Question: I need to hide or show label of the listView's row if the first character of the title matched the first time in the list. I attach picture that can help to understand clearly.

I tried to do like this when I create an ArrayList of my contacts :
'''
public ArrayList<ContactItem> getDisplayContacts(Context context)
{
ArrayList<ContactItem> contactsList = null;
DatabaseHandler db = new DatabaseHandler(context.getApplicationContext());
try {
Dao<ContactItem,Integer> daoSubject = db.getContactDao();
contactsList = (ArrayList<ContactItem>) daoSubject.queryForAll();
}
catch(Exception e)
{e.printStackTrace();}
Collections.sort(contactsList, new Comparator<ContactItem>() {
@Override
public int compare(ContactItem lhs, ContactItem rhs) {
return lhs.getName().compareTo(rhs.getName());
}
});
for (int i =0; i< contactsList.size()-1;i++)
{
if (!contactsList.get(i).getName().substring(0,1).equalsIgnoreCase(contactsList.get(i+1).getName().substring(0,1)))
contactsList.get(i).setContactLabel(true);
else
contactsList.get(i).setContactLabel(false);
}
return contactsList;
}
'''
but didn't get proper result. I also tried to put all the views in the custom ArrayAdapter and change after listView was created, but it also didn't help. To check title and show/hide label in the getView also didn't help. Will be very grateful for any help.
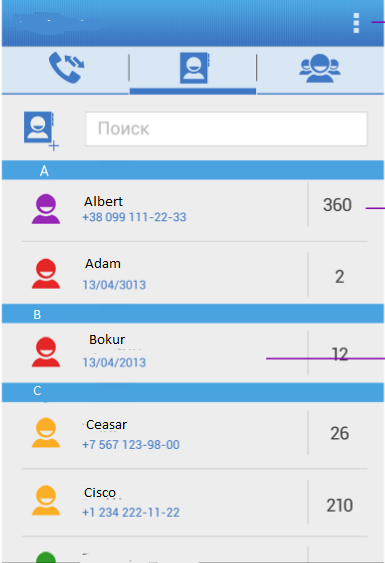
Answer: First of all - remember all the positions where the 'letter-item' should be. For 'a' it would be most probably 0, for 'b' = number of 'a'-started names, for 'c' = 'b' postition + number of 'b'-started items and so on. Let this to be a SparseArray with String type.
When you got all of this, you should put all your data to SparseArray, where each item inex would be adjusted to previous calculation. For example, Alex - 1(0 is for 'a'-label,), Bob - 3(2 is for 'b'-label) and so on.
Then you write custom adapter and override method
'''
public View getView(int position, View convertView, ViewGroup parent)
'''
so, as if 'position' contains in the first array, you return 'label'-view with proper latter, otherwise, you get a common row item by accessing the second array.
English is not my native, so it might be hard to understand something - don't hesitate to ask questions.